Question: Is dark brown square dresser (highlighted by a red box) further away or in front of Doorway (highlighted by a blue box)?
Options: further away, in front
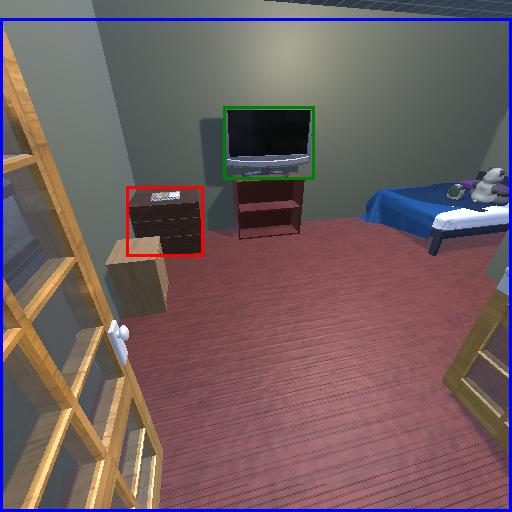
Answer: further away